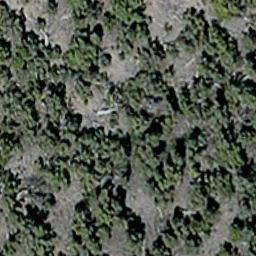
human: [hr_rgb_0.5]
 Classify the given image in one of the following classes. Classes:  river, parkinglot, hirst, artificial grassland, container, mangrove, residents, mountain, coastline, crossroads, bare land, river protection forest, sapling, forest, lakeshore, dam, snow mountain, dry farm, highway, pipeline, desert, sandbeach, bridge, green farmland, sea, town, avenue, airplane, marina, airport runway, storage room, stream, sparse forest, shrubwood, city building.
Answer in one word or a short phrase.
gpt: sparse forest